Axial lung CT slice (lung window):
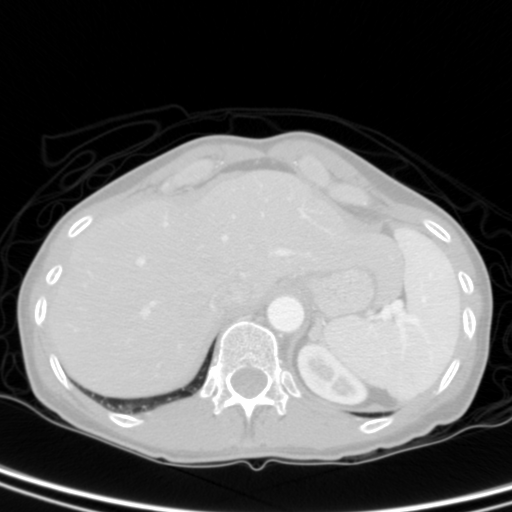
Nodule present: no